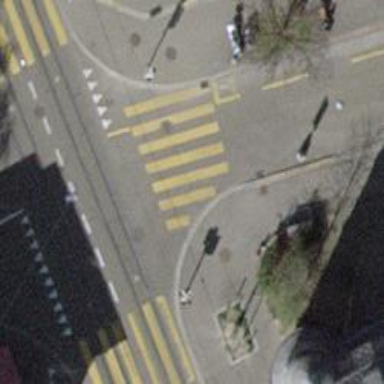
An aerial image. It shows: Kerb barrier.